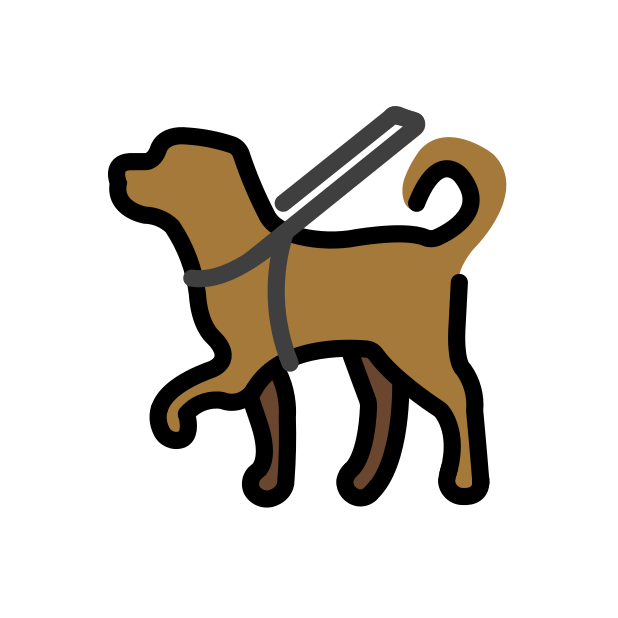
guide dog